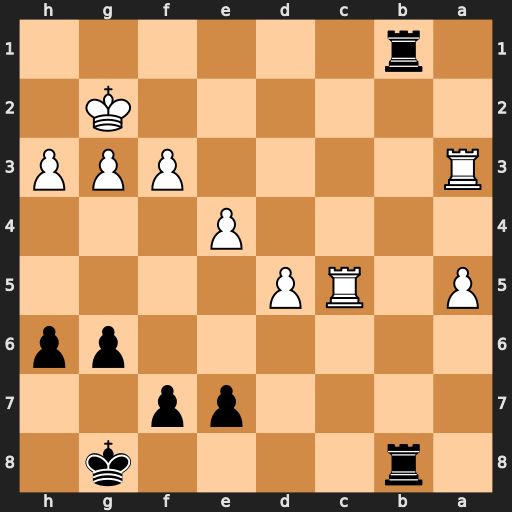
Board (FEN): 1r4k1/4pp2/6pp/P1RP4/4P3/R4PPP/6K1/1r6
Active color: b
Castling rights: -
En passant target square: -
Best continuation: R8b2+ Rc2 Rxc2#